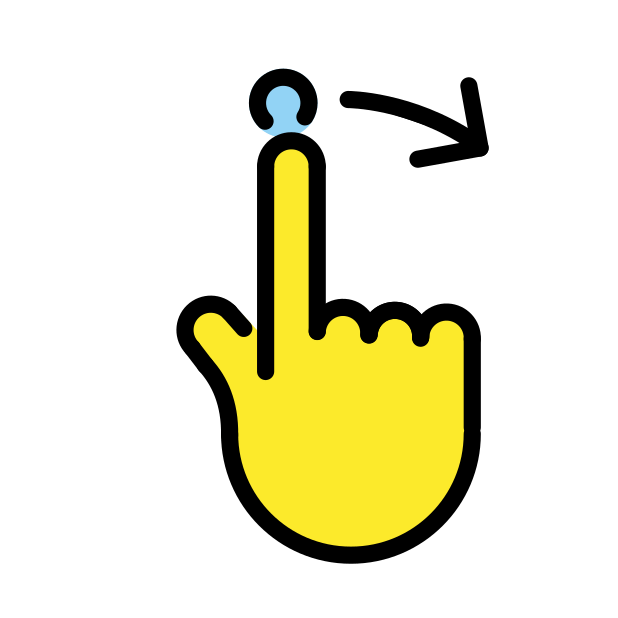
swipe right